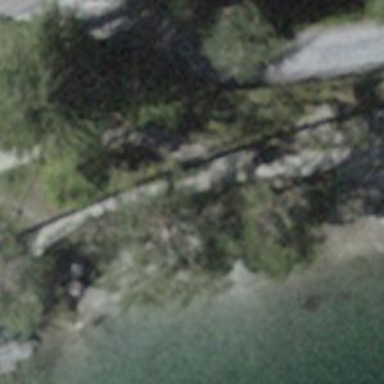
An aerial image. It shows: Bench.